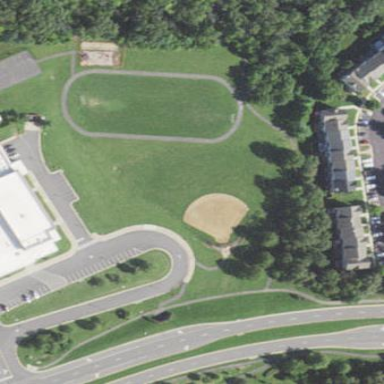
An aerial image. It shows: Baseball pitch for leisure land.